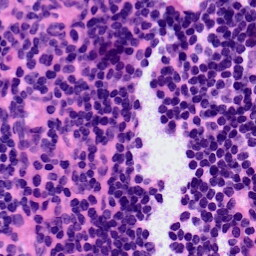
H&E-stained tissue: LymphNode